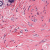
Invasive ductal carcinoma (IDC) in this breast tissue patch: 0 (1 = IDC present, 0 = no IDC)